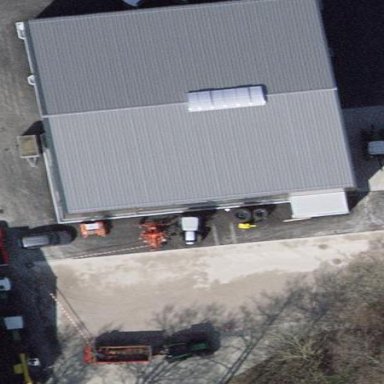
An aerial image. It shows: Warehouse.